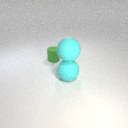
large cyan rubber sphere in front of small green rubber cylinder